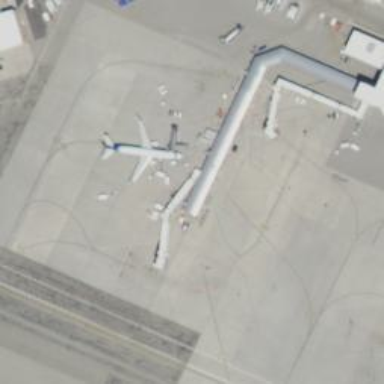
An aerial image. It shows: Airport gate.